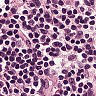
Metastatic tissue present: no